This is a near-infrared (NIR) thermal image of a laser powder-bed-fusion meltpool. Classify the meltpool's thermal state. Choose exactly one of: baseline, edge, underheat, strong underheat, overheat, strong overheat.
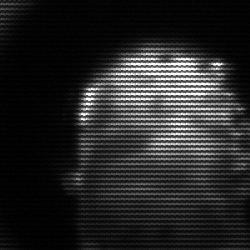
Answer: baseline